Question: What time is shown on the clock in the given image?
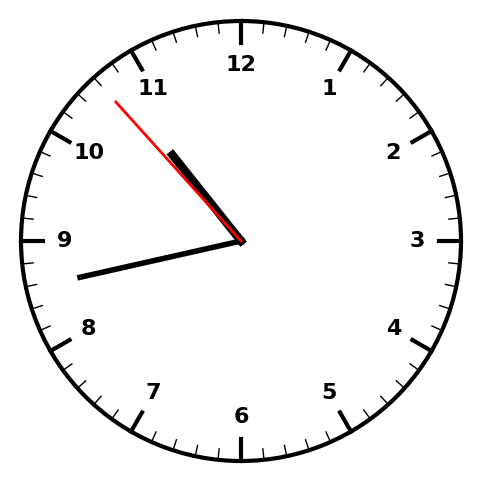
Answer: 10:42:53